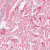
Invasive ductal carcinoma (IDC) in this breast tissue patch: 0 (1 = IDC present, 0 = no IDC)